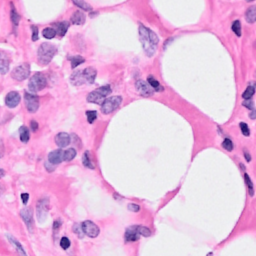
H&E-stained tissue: Breast